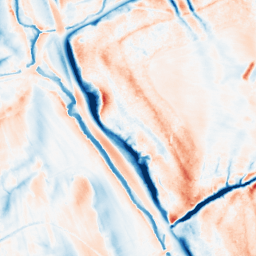
Category: classical
Decomposition family: gaussian_anisotropic
Decomposition parameters: sigma_x: 10
sigma_y: 2
Upsampling method: cubic_mitchell
Upsampling parameters: scale: 4
Upsampling scale: 4